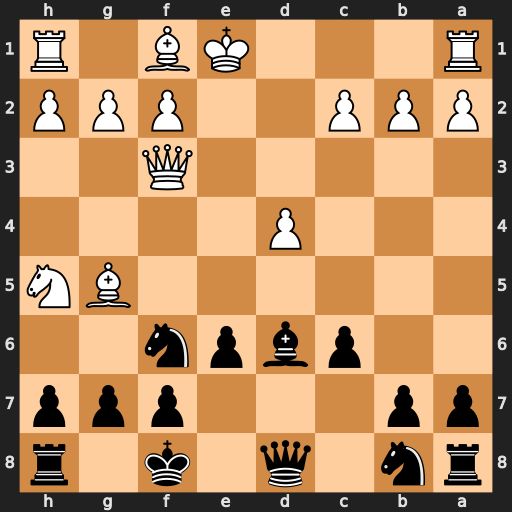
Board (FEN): rn1q1k1r/pp3ppp/2pbpn2/6BN/3P4/5Q2/PPP2PPP/R3KB1R
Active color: b
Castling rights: KQ
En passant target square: -
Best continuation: Qa5+ Bd2 Qxh5 Qxh5 Nxh5